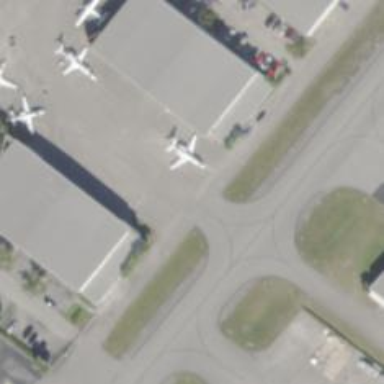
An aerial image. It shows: Hangar located at airport.